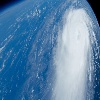
Label: cloud